Field crop: tomato
Growth stage: 2
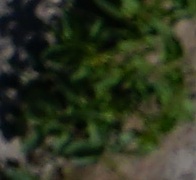
Species: tomato